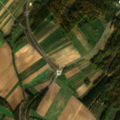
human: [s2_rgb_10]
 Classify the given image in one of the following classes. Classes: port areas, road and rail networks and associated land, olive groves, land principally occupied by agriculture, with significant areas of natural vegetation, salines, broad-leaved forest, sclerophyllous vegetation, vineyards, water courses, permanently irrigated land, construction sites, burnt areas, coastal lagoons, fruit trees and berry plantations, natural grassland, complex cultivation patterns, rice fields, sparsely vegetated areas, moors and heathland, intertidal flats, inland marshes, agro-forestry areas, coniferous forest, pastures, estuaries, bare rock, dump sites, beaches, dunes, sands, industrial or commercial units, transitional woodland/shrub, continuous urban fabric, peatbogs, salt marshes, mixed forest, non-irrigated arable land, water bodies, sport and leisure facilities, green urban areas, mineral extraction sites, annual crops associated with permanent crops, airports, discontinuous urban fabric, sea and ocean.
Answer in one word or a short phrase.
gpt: discontinuous urban fabric, non-irrigated arable land, land principally occupied by agriculture, with significant areas of natural vegetation, broad-leaved forest